Question: I've been having trouble debugging a multithreaded app with Android Studio 1.1. It seems as if when a breakpoint is hit all other threads also stop, not just the one with the breakpoint. I created a simple test app with the following method in the Activity's onCreate.
'''
@Override
protected void onCreate(Bundle savedInstanceState) {
super.onCreate(savedInstanceState);
setContentView(R.layout.activity_main);
Thread a = new Thread("thread-a") {
@Override
public void run() {
Log.v("thread", "thread-a");
}
};
Thread b = new Thread("thread-b") {
@Override
public void run() {
Log.v("thread", "thread-b");
}
};
a.start();
b.start();
}
'''
I set breakpoints at the Log.v lines in thread-a and thread-b and then I run it in debug mode on my Lollipop Nexus 5.
When the app starts it hits the breakpoint in thread-a but the first problem I notice is that the app's UI is blank as if the main thread is paused. Next I went to see that the breakpoint in thread-b is also hit so I pull up the Threads view in Android Studio's debugger but when I go to expand the thread-b arrow there's nothing there. When I expand the main thread it shows it is paused somewhere in onStart().

Am I doing something wrong or is this debugger incapable of debugging multiple threads at once?
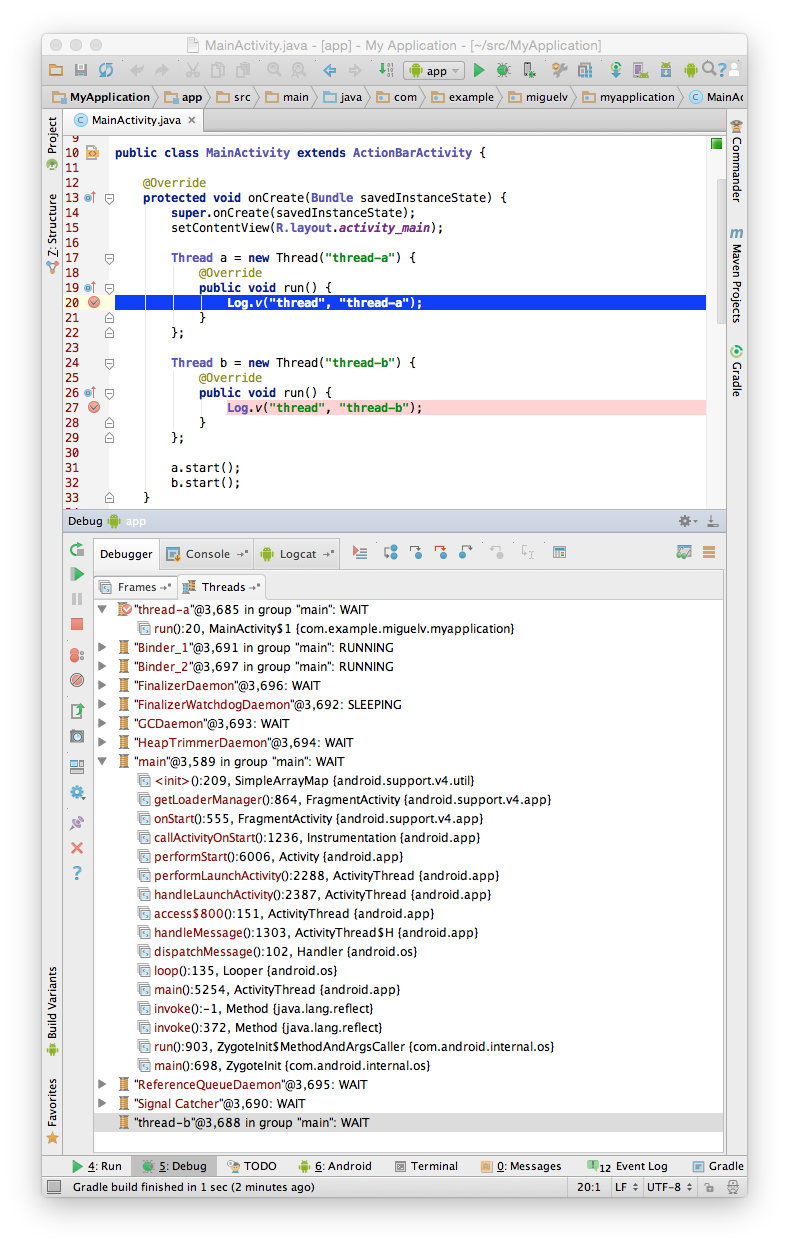
Answer: In IntelliJ IDEA (and Android Studio is based on IntelliJ), when you place a breakpoint, if you do right click over it a dialog is displayed and you can select whether to pause all threads (the default) or only that thread.
You are pausing all the threads as it is the default setting.